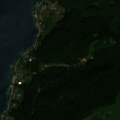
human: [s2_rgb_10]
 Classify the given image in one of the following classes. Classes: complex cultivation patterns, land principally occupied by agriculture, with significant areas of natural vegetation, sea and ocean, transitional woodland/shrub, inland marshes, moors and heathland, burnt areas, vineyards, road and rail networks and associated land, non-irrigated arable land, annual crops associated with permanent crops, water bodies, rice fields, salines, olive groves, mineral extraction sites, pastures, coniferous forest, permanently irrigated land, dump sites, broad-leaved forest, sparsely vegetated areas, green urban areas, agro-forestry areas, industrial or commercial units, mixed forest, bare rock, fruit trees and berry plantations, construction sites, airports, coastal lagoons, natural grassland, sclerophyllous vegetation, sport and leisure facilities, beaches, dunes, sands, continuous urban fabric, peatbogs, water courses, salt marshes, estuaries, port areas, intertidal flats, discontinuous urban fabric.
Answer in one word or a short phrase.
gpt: discontinuous urban fabric, pastures, broad-leaved forest, mixed forest, water bodies